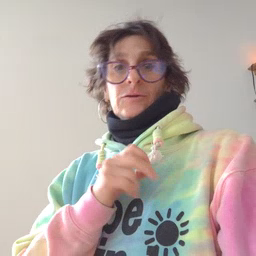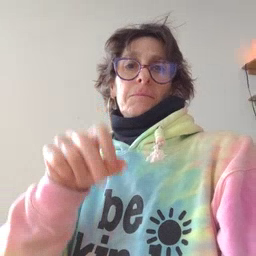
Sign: jump